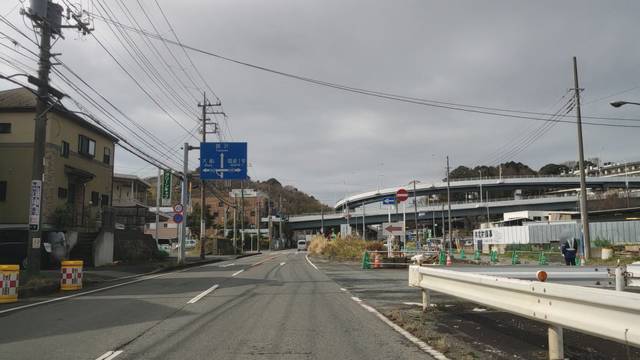
Region: Japan
Coordinates: 35.36, 139.511